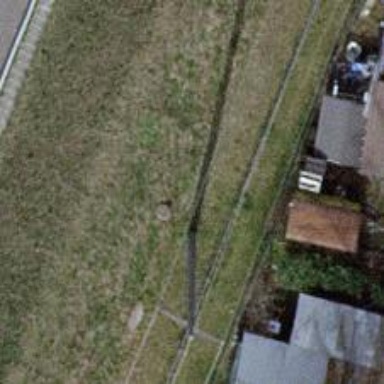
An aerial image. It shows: Concrete power pole.